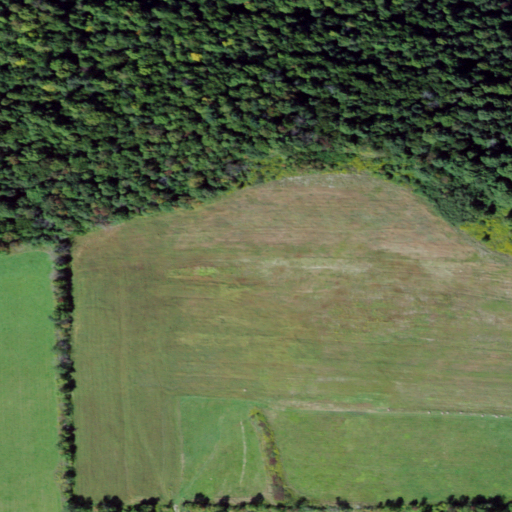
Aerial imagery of mountain in New York named Cleveland Hill containing pasture, mixed forest, cultivated crops, deciduous forest, and evergreen forest